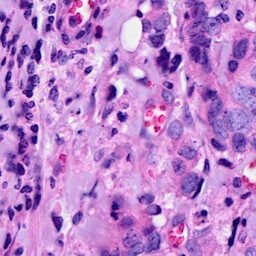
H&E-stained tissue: Breast